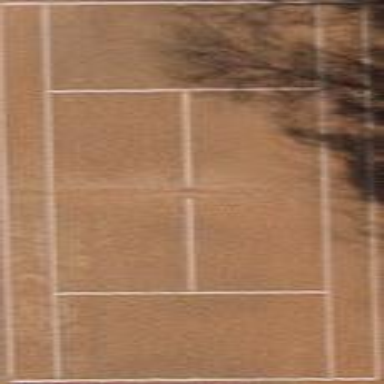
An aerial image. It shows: Tennis court on pitch.